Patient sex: M
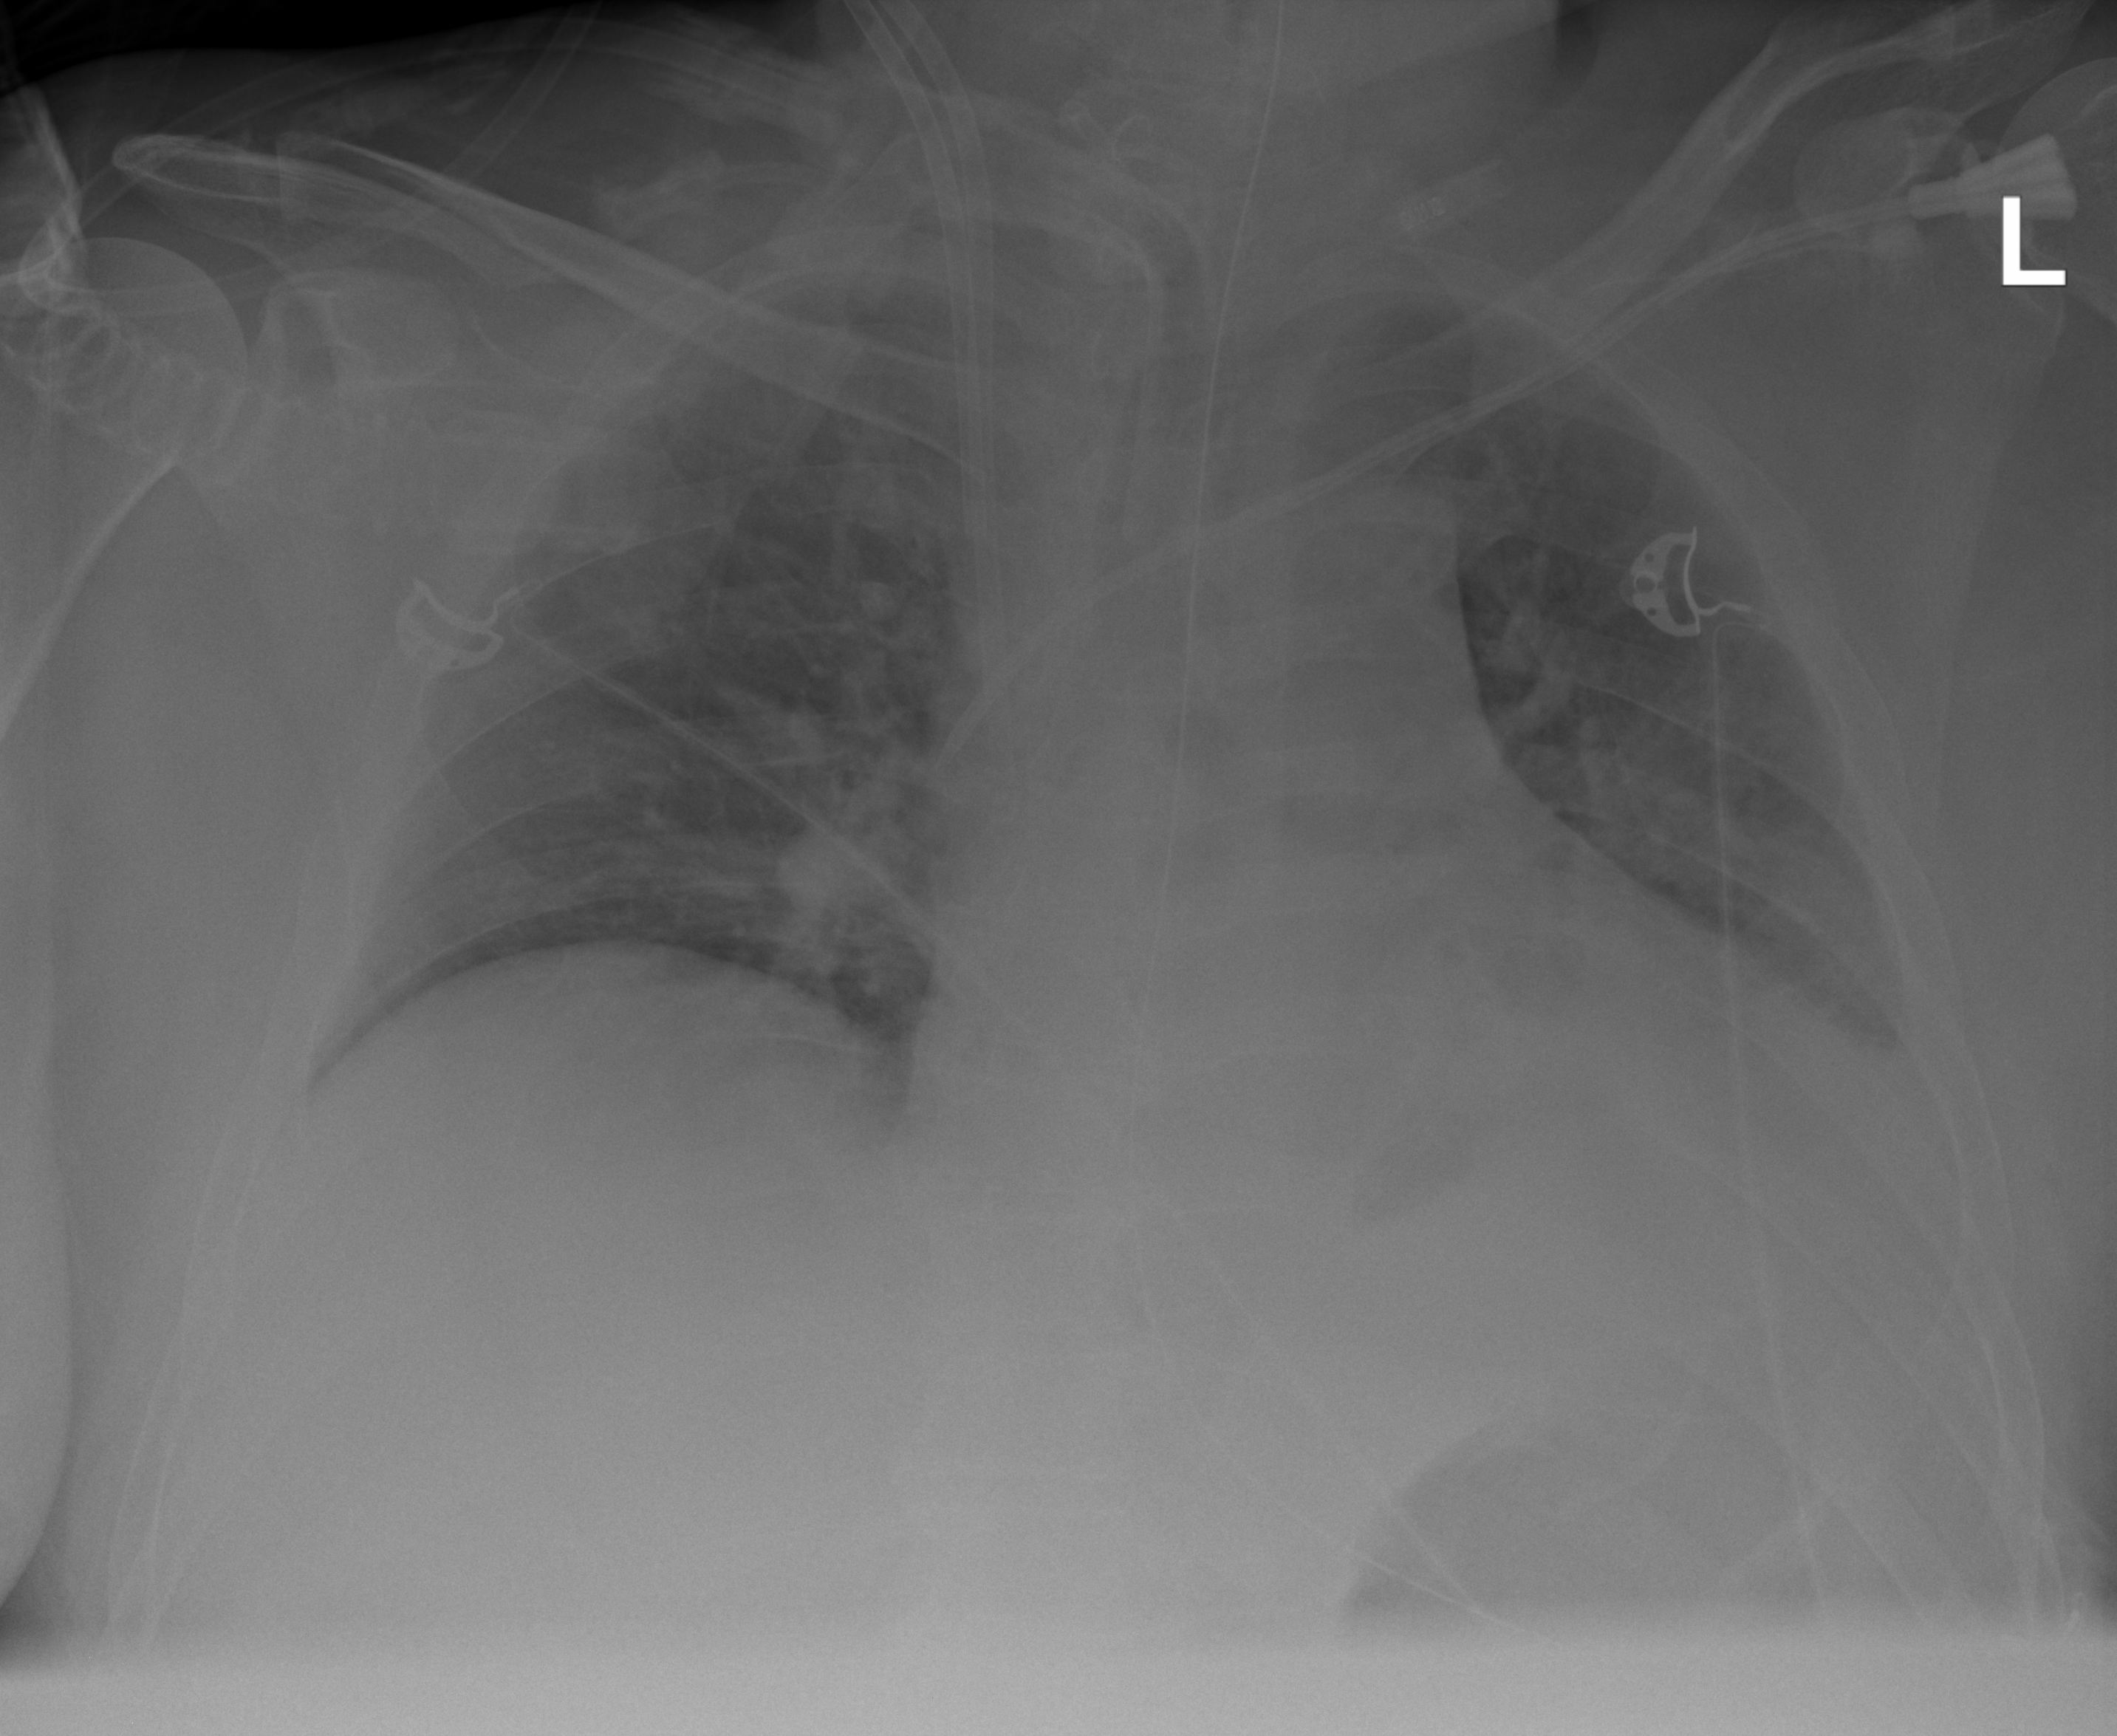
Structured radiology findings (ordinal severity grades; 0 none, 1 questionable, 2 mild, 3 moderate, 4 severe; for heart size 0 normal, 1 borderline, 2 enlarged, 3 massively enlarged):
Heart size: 2
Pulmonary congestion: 2
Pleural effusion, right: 0
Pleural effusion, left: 2
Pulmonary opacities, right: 2
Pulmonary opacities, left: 2
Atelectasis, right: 0
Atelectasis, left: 2